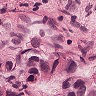
Metastatic tissue present: yes